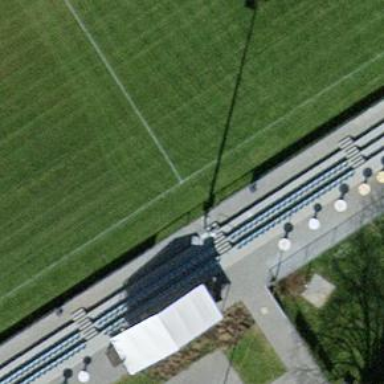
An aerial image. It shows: Bleachers on leisure land.